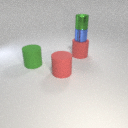
small green metal cylinder above small blue metal cylinder